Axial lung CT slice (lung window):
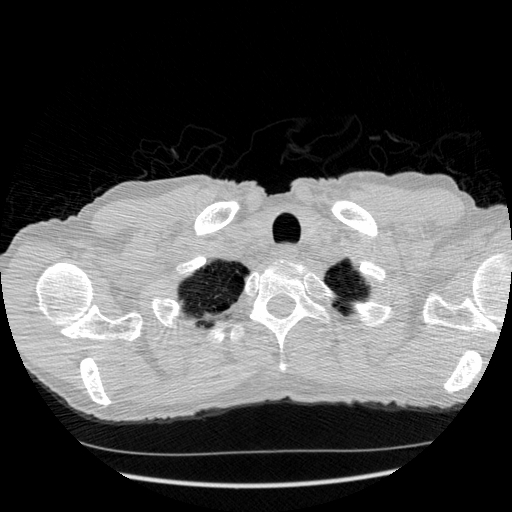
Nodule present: no